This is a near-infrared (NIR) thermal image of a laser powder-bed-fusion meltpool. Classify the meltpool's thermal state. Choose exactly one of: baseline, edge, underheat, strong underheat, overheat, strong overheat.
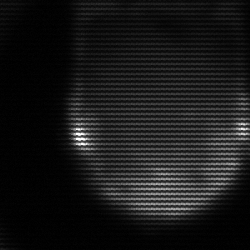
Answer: edge